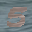
Label: 5